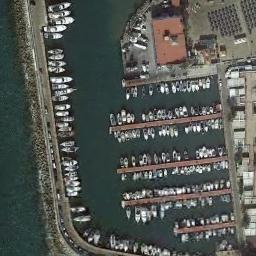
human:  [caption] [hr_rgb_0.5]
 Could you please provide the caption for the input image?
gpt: Many ships are neatly lined up on the sea by the harbor surrounded by buildings and roads .

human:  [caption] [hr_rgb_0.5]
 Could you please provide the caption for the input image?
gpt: The harbor has lots of neatly docked boats and some buildings are next to the harbor .

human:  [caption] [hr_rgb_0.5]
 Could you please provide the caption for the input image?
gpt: There are many houses near the harbor .

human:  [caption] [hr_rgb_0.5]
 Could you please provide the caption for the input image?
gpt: There are many ships in the harbor .

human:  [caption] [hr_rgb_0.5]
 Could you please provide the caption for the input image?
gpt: There are many ships and a brown building at the harbor .